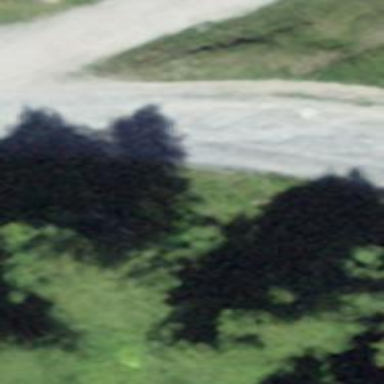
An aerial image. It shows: Path.